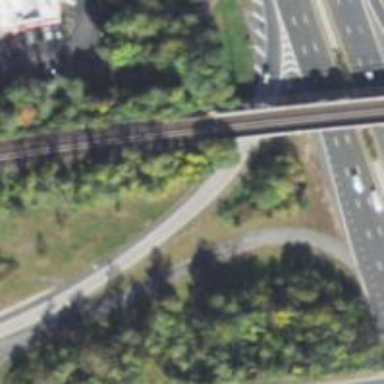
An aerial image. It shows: Asphalt motorway link.